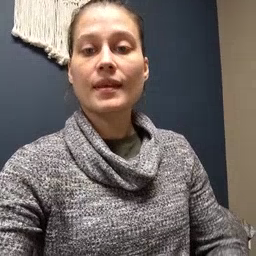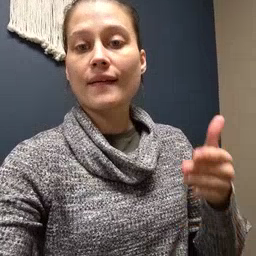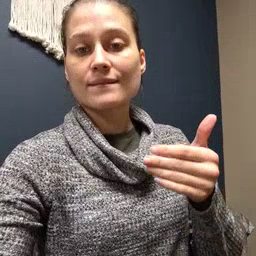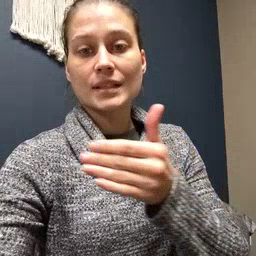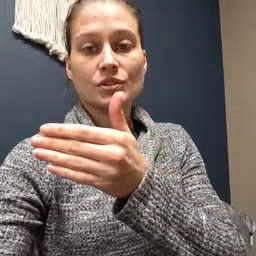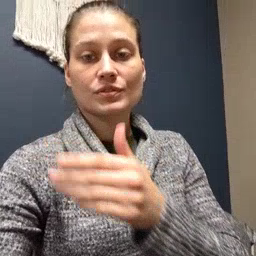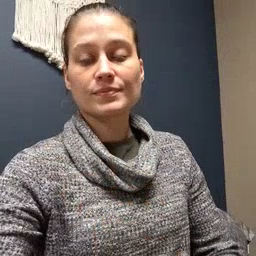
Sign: fish